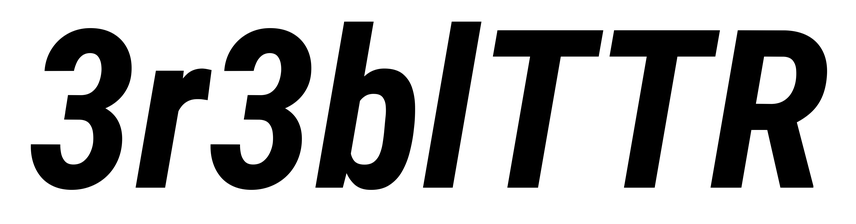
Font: Roboto-Italic_Condensed_Bold_Italic